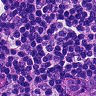
Metastatic tissue present: no